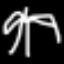
Label: palm tree